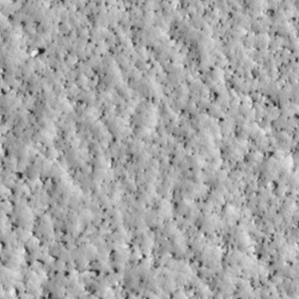
Label: non_frost